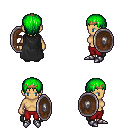
a pixel art fantasy rpg character, female body template, human, tanned skin, black cape, red pants, green plain hairstyle, bronze tiara, bracelets, metal boots, shield, four views (front, back, left, right), 2x2 character sprite sheet, small pixel art, hard edges, no anti-aliasing